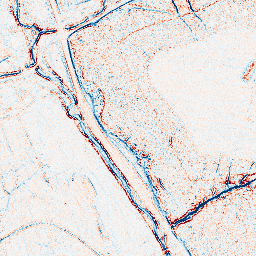
Category: edge_preserving
Decomposition family: bilateral
Decomposition parameters: d: 5
sigma_color: 75
sigma_space: 50
Upsampling method: cubic_catmull_rom
Upsampling parameters: scale: 8
Upsampling scale: 8